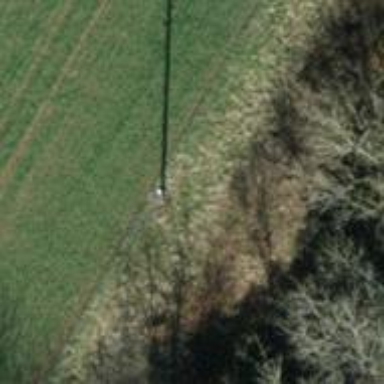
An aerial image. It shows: Power pole.